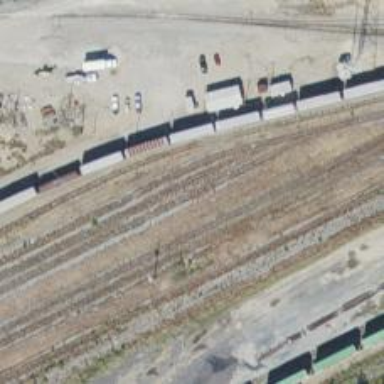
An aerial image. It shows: Railway yard used for servicing trains.